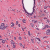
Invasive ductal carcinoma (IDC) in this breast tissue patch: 1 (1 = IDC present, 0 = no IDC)